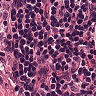
Metastatic tissue present: no